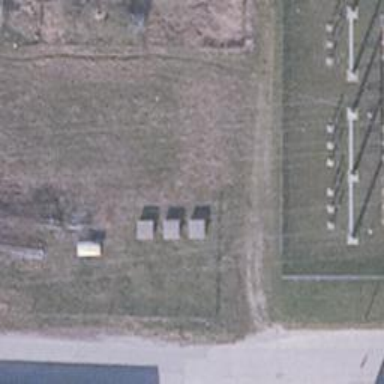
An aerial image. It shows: Minor distribution power substation.